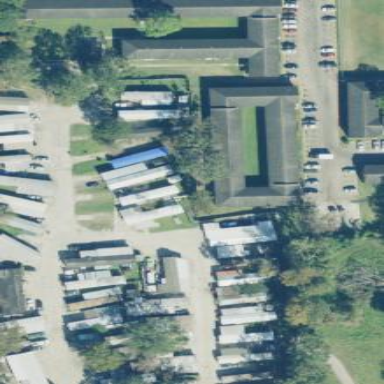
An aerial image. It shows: Residential area known as trailer park.